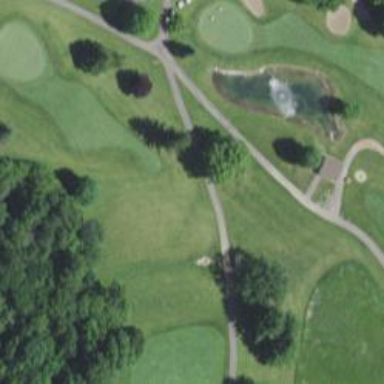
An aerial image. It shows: Path designated for golf carts.